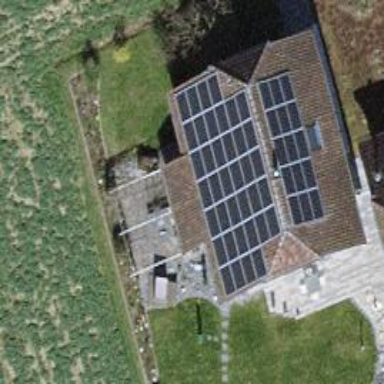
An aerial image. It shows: Solar photovoltaic panel generator.